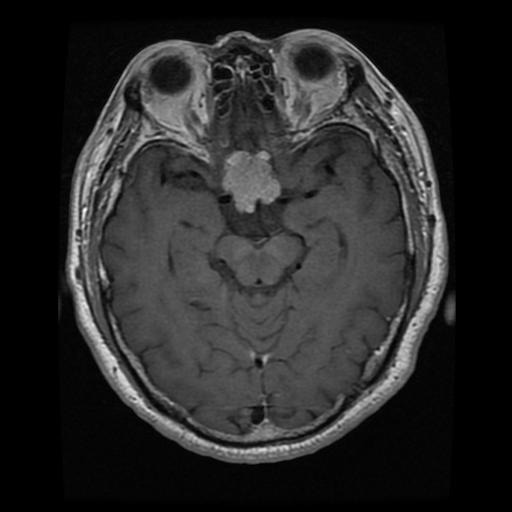
Label: pituitary